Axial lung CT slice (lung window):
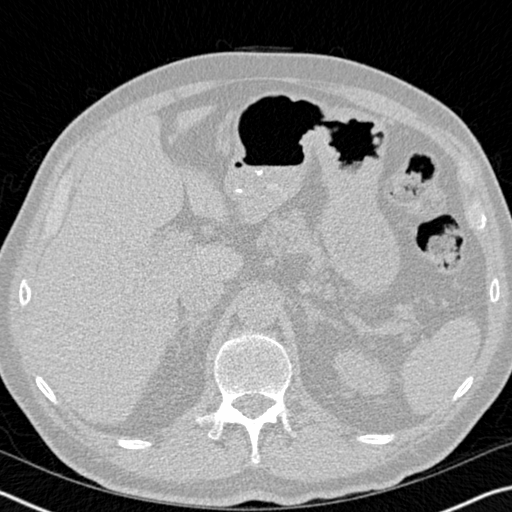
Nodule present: no